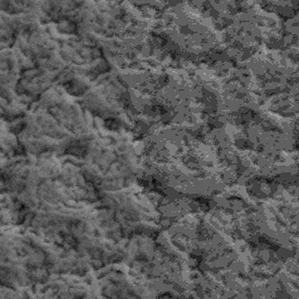
Label: frost